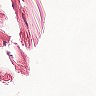
Metastatic tissue present: no